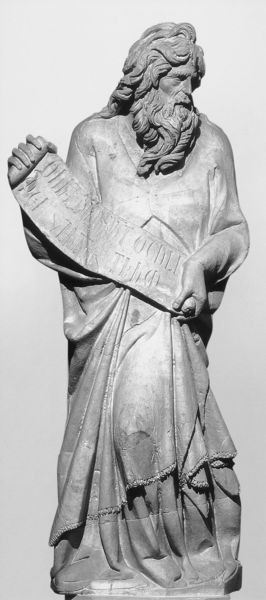
Titel: Statuen von der Domfassade in Siena
Künstler: Giovanni Pisano
Institution: Siena, Museo dell’opera Metropolitana
Schlagwörter: hand, kopf, mann, finger, grau, kleid, blick, alt, bart, arme, bibel, falten, gesicht, stein, hände, gewand, haare, locken, skulptur, statue, schrift, papier, faltenwurf, plastik, moses, groß, text, rolle, zitat, schriftrolle, weiser, prophet, spruchband, schriftband, hanmd